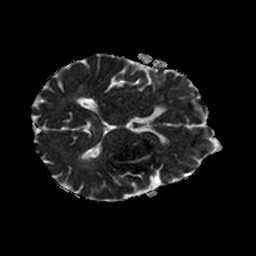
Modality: ADC
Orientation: axial
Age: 73
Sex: female
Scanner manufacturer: philips
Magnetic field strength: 1.5 T
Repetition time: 3.394 s
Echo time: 0.06899 s